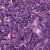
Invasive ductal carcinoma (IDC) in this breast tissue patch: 1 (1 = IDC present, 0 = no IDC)